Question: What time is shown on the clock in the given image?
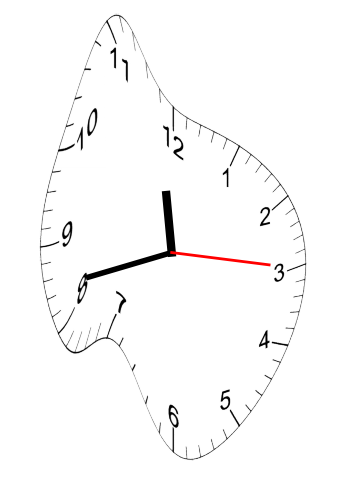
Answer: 11:42:15